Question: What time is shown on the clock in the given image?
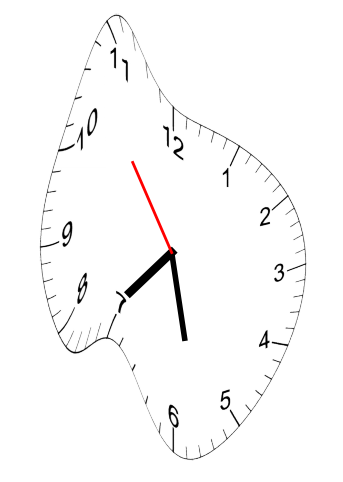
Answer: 07:27:54